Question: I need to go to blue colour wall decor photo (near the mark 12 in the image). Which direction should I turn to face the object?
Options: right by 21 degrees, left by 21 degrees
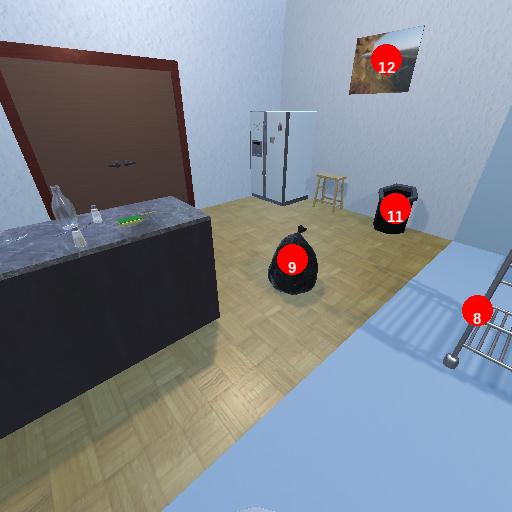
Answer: right by 21 degrees